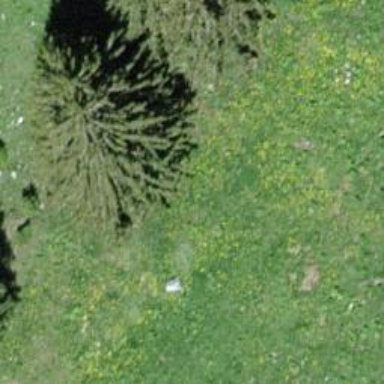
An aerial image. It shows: Needle-leaved tree in natural setting.